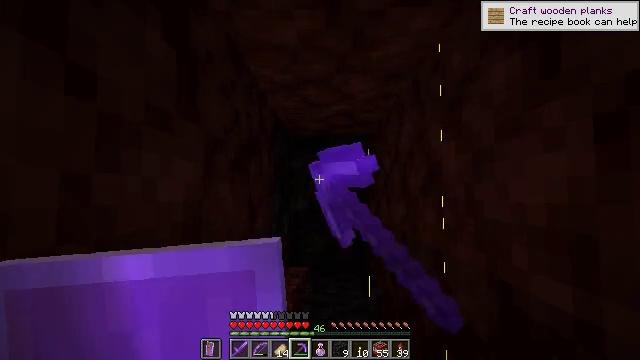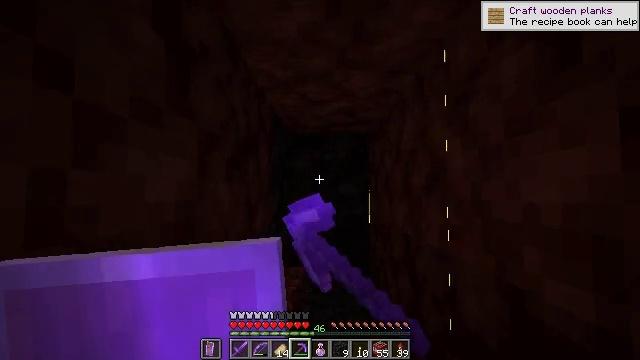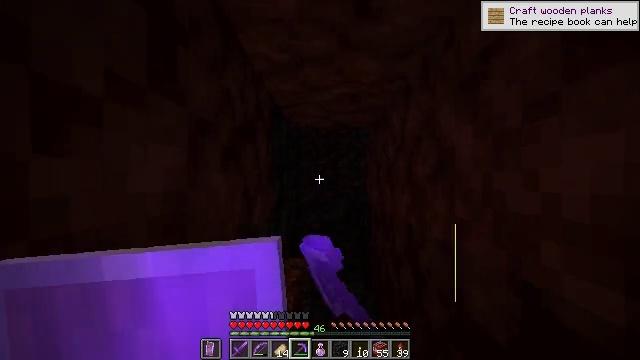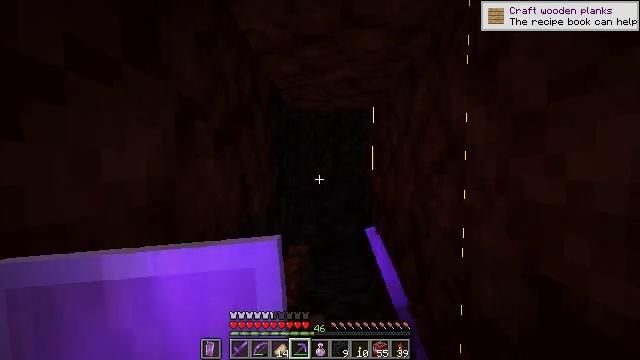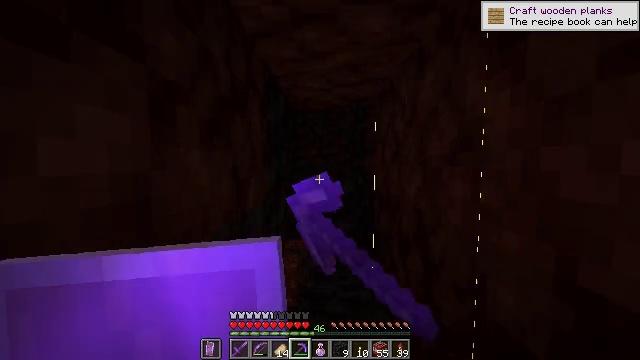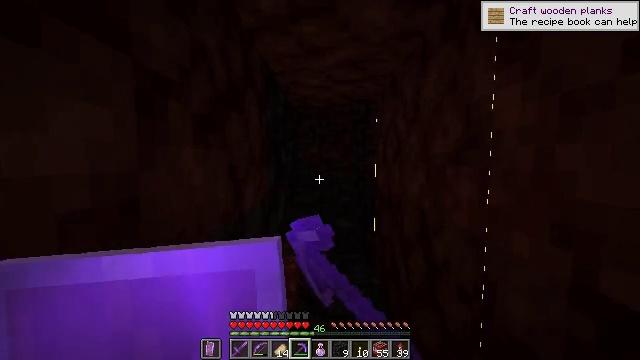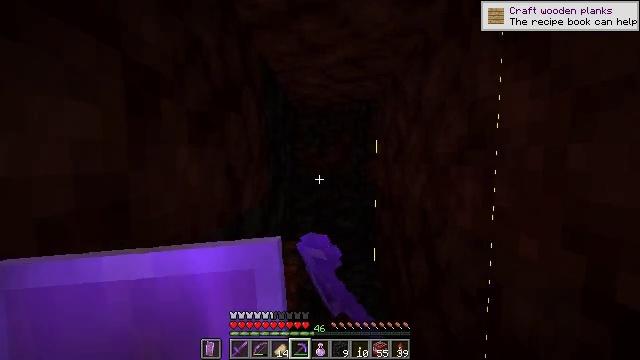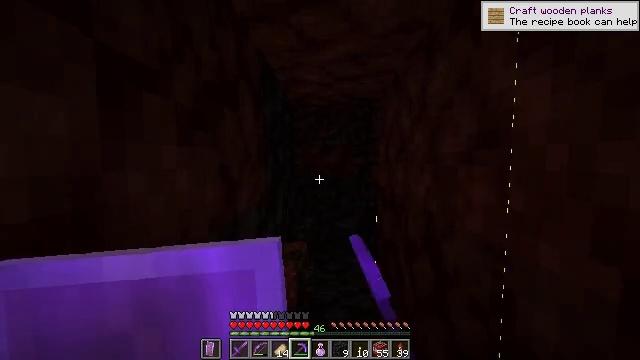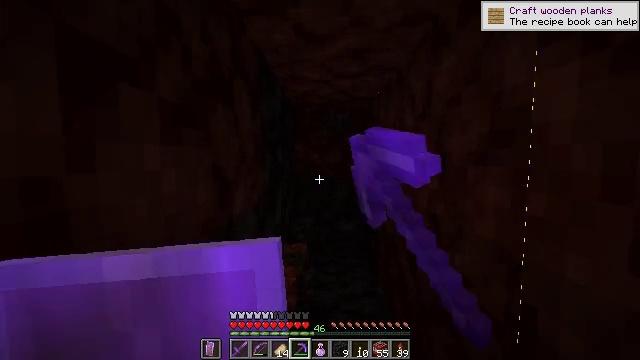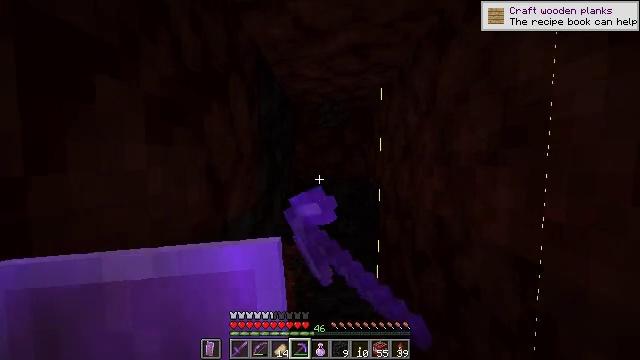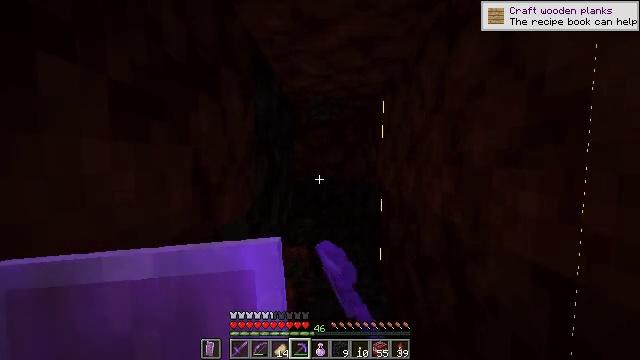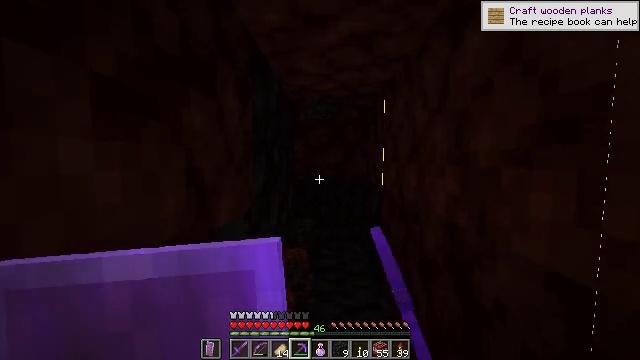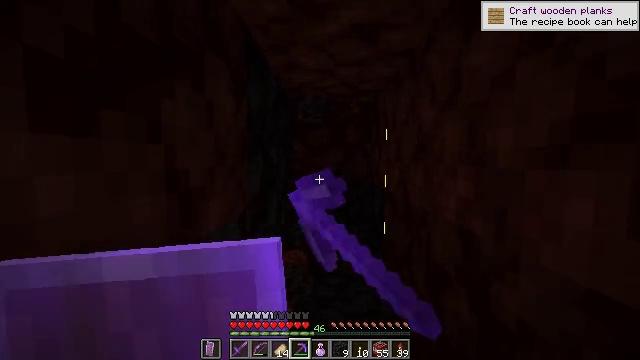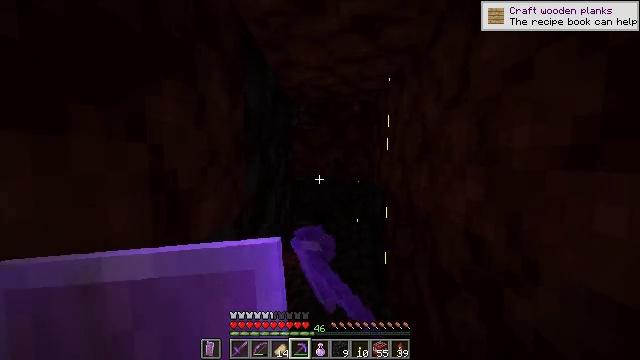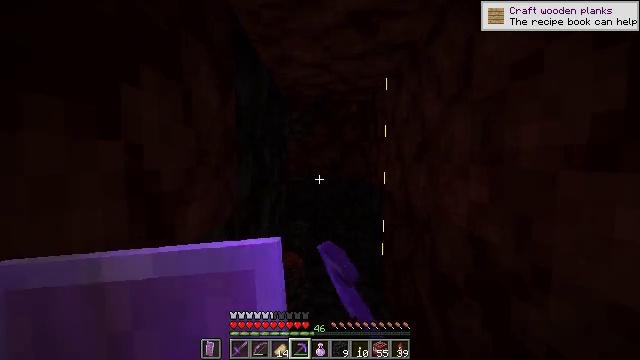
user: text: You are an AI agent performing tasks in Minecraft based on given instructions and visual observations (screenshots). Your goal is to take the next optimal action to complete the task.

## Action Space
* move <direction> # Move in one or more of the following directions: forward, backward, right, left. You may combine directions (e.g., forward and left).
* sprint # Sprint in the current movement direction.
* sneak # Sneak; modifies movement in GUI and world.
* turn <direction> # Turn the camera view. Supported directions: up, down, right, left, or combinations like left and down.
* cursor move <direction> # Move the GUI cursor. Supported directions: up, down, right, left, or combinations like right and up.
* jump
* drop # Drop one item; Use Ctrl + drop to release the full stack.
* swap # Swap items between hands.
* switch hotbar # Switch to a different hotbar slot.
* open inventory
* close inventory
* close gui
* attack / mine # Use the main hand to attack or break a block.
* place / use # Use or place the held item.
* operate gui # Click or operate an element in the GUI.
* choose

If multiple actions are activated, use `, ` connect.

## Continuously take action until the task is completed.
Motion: motion action
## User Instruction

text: Break the blackstone block.
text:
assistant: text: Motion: move forward, sneak, attack / mine
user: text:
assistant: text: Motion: move forward, sneak, turn down, attack / mine
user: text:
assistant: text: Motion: move forward, sneak, turn down, attack / mine
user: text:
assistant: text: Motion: move forward, sneak, turn down, attack / mine
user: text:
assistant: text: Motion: move forward, sneak, attack / mine
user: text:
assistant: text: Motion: move forward, sneak, attack / mine
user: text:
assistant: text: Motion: move forward, sneak, attack / mine
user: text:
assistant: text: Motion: move forward, sneak, attack / mine
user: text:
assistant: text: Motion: move forward, sneak, attack / mine
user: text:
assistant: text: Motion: move forward, sneak, attack / mine
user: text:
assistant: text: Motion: move forward, sneak, attack / mine
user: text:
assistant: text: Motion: move forward, sneak
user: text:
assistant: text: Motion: move forward, sneak
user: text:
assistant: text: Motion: move forward, sneak
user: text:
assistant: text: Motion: sneak